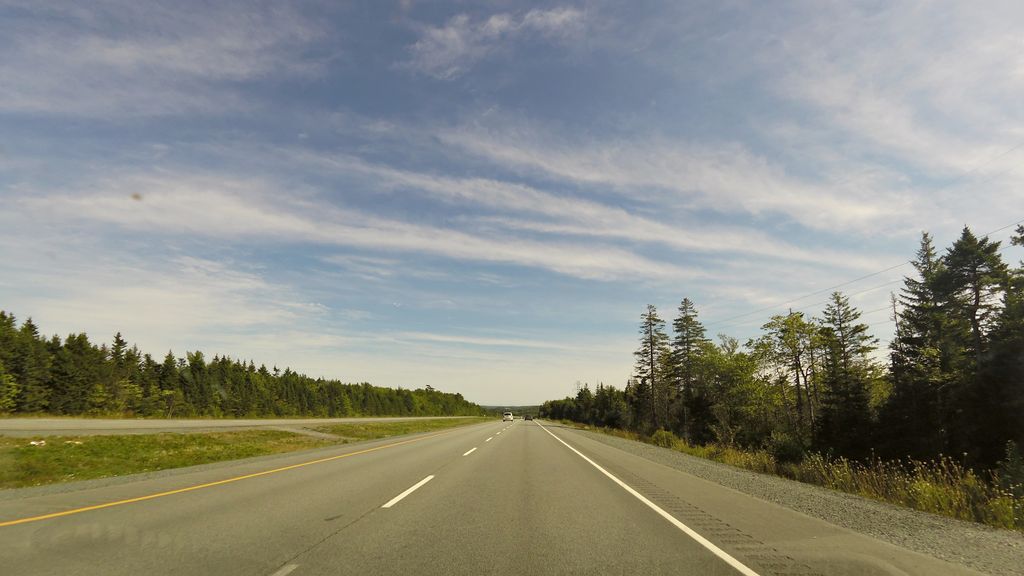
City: halifax